Question: I'm trying to copy and paste cells if cell d2 = Qtr 1 (can also be Qtr 2, and if the month in the rows in column j = 1, 2, or 3. However, my code is giving me an error if instead of a date, the cell has a string. If the cell is empty the row gets skipped, but if the cell contains a string ("Enter Start Date") then the code stops and the debugger opens. How can I ask my code to skip if I have a string on a cell?
I have tried adding a conditional:
'''
if cells(2,4) = "Qtr 1" And Month(cells(i,10)) = 2 And cells(i,10) <> "[Enter Start Date]" then
'''
Unfortunately, the conditional <> "[Enter Start Date]" does not work... I've also tried:
'''
if cells(2,4) = "Qtr 1" And Month(cells(i,10)) = 2 Andcells(i,10).numberFormat = "m/d/yyyy" then
'''
This doesn't work either.
Any ideas? My code is below and an example of what I'm looping through can be seen in the image.
'''
Sub copyQtr()
Dim i As Long
Dim j As Long
Dim sheetName As String
Dim LastCol As Integer
Dim LastRow As Integer
Sheets("Activities").Activate
LastRow = Cells(Rows.Count, 10).End(xlUp).Row
LastCol = Cells(10, Columns.Count).End(xlToLeft).Column
sheetName = Sheets("Activities").Cells(2, 4)
Cells(4, 1) = sheetName
j = 11
For i = 11 To LastRow
If Cells(2, 4) = "Qtr 1" And Month(Cells(i, 10)) = 1 Then
Sheets("Activities").Range(Cells(i, 2), Cells(i, 12)).Copy
Sheets(sheetName).Cells(j, 2).PasteSpecial
j = j + 1
ElseIf Cells(2, 4) = "Qtr 1" And Month(Cells(i, 10)) = 2 Then
Sheets("Activities").Range(Cells(i, 2), Cells(i, 12)).Copy
Sheets(sheetName).Cells(j, 2).PasteSpecial
j = j + 1
ElseIf Cells(2, 4) = "Qtr 1" And Month(Cells(i, 10)) = 3 Then
Sheets("Activities").Range(Cells(i, 2), Cells(i, 12)).Copy
Sheets(sheetName).Cells(j, 2).PasteSpecial
j = j + 1
ElseIf Cells(2, 4) = "Qtr 2" And Month(Cells(i, 10)) = 4 Then
Sheets("Activities").Range(Cells(i, 2), Cells(i, 12)).Copy
Sheets(sheetName).Cells(j, 2).PasteSpecial
j = j + 1
ElseIf Cells(2, 4) = "Qtr 2" And Month(Cells(i, 10)) = 5 Then
Sheets("Activities").Range(Cells(i, 2), Cells(i, 12)).Copy
Sheets(sheetName).Cells(j, 2).PasteSpecial
j = j + 1
ElseIf Cells(2, 4) = "Qtr 2" And Month(Cells(i, 10)) = 6 Then
Sheets("Activities").Range(Cells(i, 2), Cells(i, 12)).Copy
Sheets(sheetName).Cells(j, 2).PasteSpecial
j = j + 1
ElseIf Cells(2, 4) = "Qtr 3" And Month(Cells(i, 10)) = 7 Then
Sheets("Activities").Range(Cells(i, 2), Cells(i, 12)).Copy
Sheets(sheetName).Cells(j, 2).PasteSpecial
j = j + 1
ElseIf Cells(2, 4) = "Qtr 3" And Month(Cells(i, 10)) = 8 Then
Sheets("Activities").Range(Cells(i, 2), Cells(i, 12)).Copy
Sheets(sheetName).Cells(j, 2).PasteSpecial
j = j + 1
ElseIf Cells(2, 4) = "Qtr 3" And Month(Cells(i, 10)) = 9 Then
Sheets("Activities").Range(Cells(i, 2), Cells(i, 12)).Copy
Sheets(sheetName).Cells(j, 2).PasteSpecial
j = j + 1
ElseIf Cells(2, 4) = "Qtr 4" And Month(Cells(i, 10)) = 10 Then
Sheets("Activities").Range(Cells(i, 2), Cells(i, 12)).Copy
Sheets(sheetName).Cells(j, 2).PasteSpecial
j = j + 1
ElseIf Cells(2, 4) = "Qtr 4" And Month(Cells(i, 10)) = 11 Then
Sheets("Activities").Range(Cells(i, 2), Cells(i, 12)).Copy
Sheets(sheetName).Cells(j, 2).PasteSpecial
j = j + 1
ElseIf Cells(2, 4) = "Qtr 4" And Month(Cells(i, 10)) = 12 And Cells(i, 10).NumberFormat = "m/d/yyyy" Then
Sheets("Activities").Range(Cells(i, 2), Cells(i, 12)).Copy
Sheets(sheetName).Cells(j, 2).PasteSpecial
j = j + 1
End If
Next
End Sub
'''
Where cells(i,10) are "Est. Start Date"

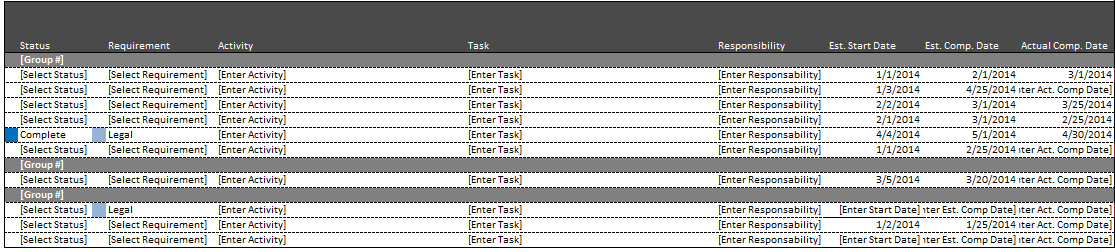
Answer: You can use the VBA built in function 'IsDate()'
'''
If IsDate(cells(i,10)) then
'Do stuff
End If
'''
If the cell contains something thats not a date it will skip that one.